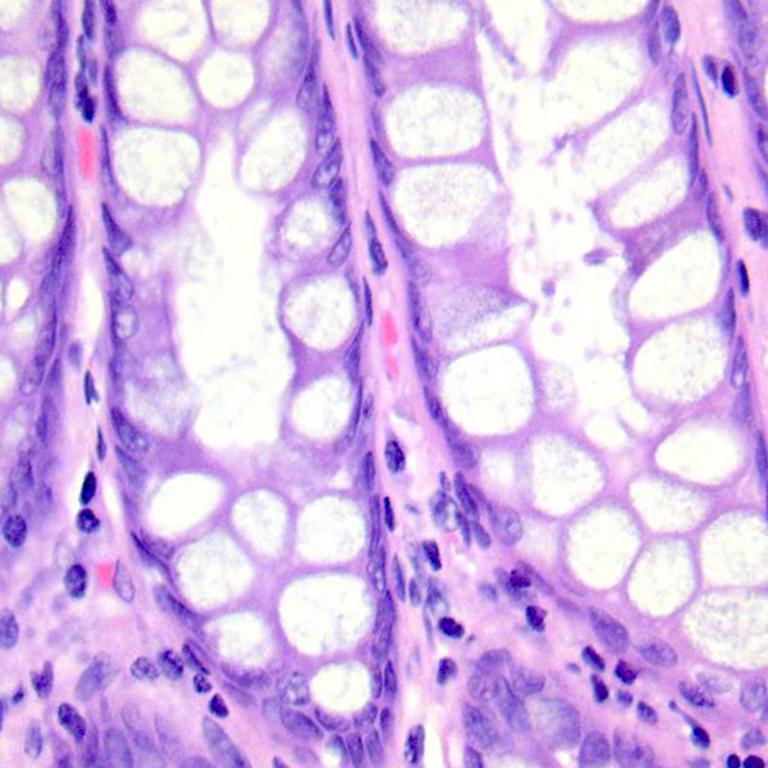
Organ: colon
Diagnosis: benign